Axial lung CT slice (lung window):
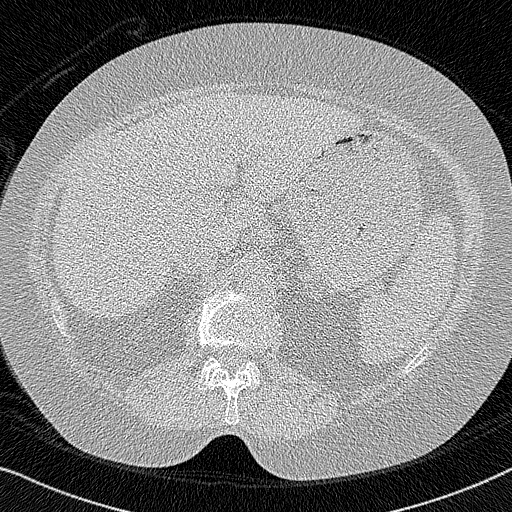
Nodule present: no